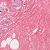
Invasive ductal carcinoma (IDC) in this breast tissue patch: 1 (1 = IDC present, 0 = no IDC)